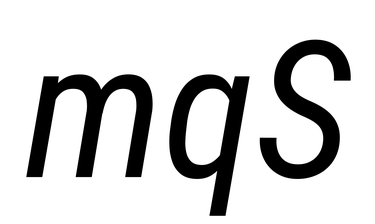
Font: Roboto-Italic_Condensed_Italic